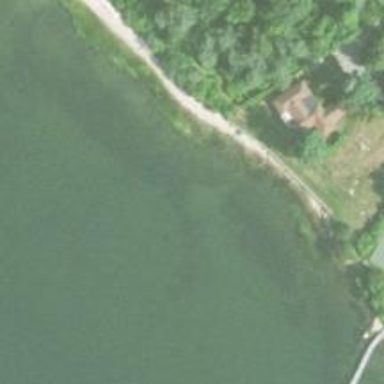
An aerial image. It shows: Beach with gravel surface.